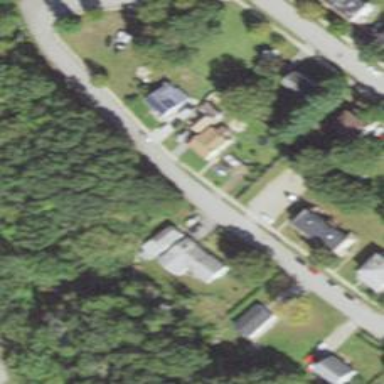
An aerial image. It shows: Residential driveway serving as service road.